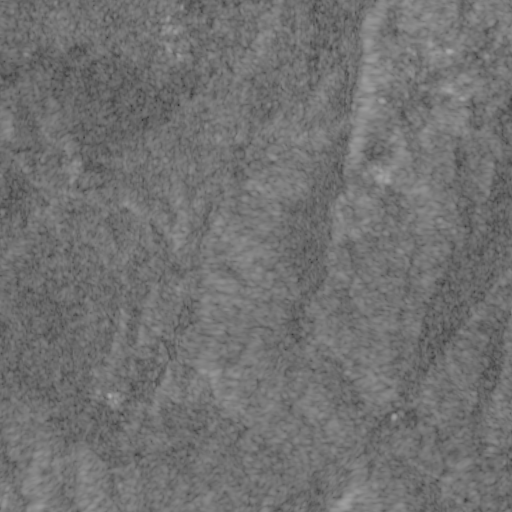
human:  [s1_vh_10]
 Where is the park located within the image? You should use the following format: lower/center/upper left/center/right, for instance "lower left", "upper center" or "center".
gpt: The park is located in the upper right of the image.
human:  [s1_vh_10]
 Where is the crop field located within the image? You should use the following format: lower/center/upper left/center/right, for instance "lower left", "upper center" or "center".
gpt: There is no crop field in the image.

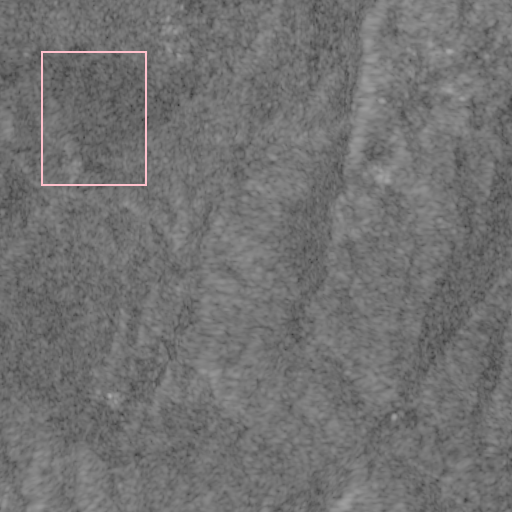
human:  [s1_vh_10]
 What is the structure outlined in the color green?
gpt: There is no green outline.
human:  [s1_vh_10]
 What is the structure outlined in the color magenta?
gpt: There is no structure outlined in magenta.